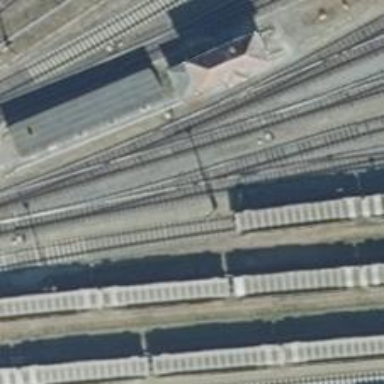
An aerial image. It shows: Railway switch.